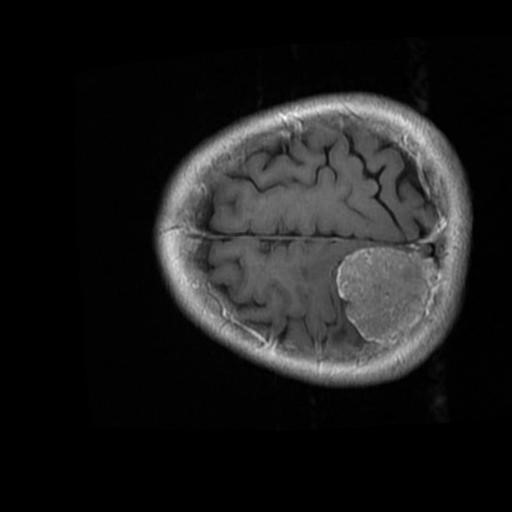
Label: brain_menin